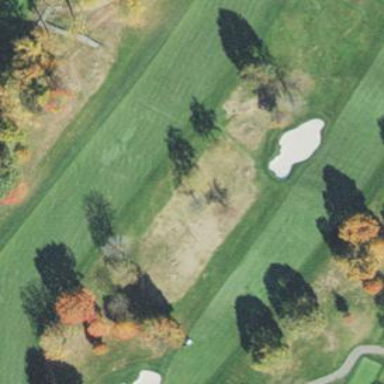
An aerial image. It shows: Golf fairway surrounded by grass.